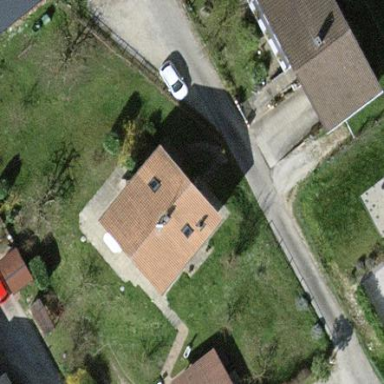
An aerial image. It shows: Simple and straightforward house.